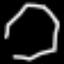
Label: octagon